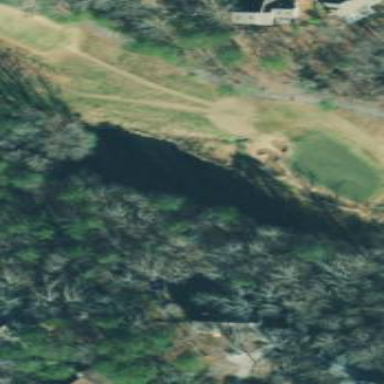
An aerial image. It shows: Area of rough grass used for golf.